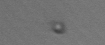
Label: nanoplankton_mix